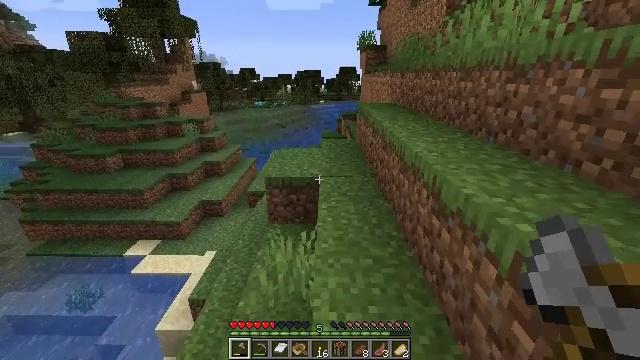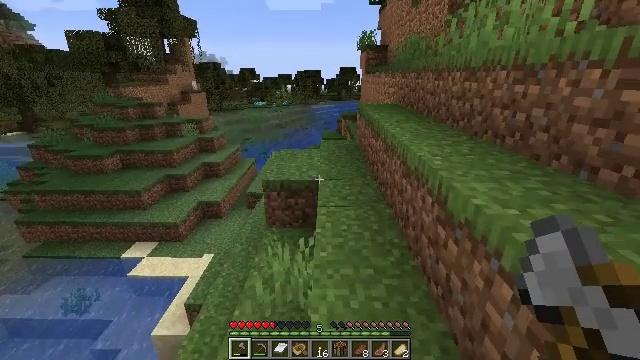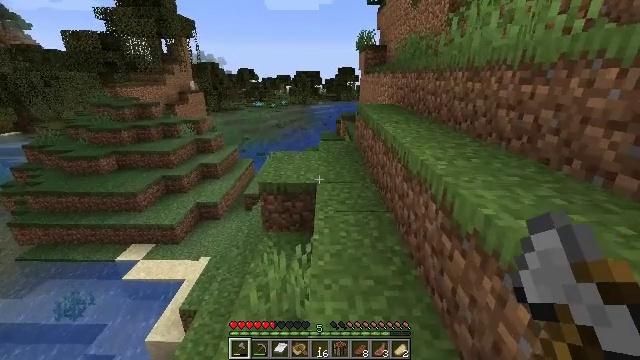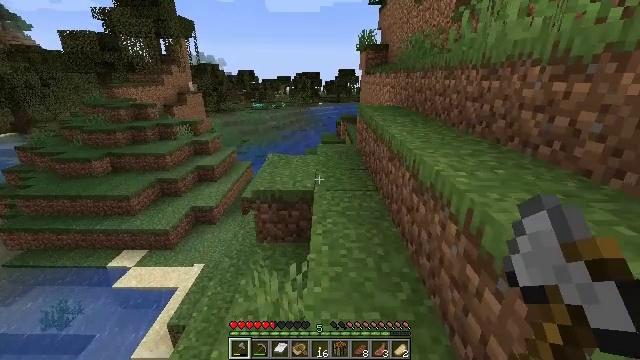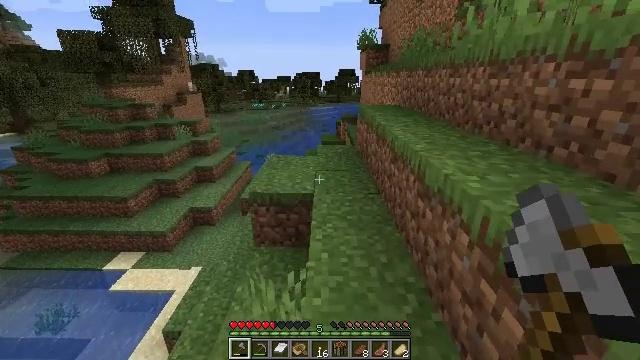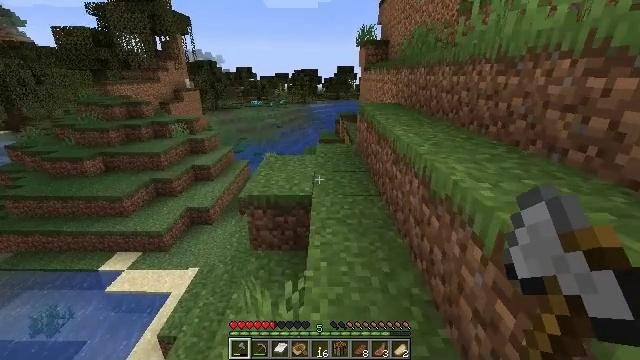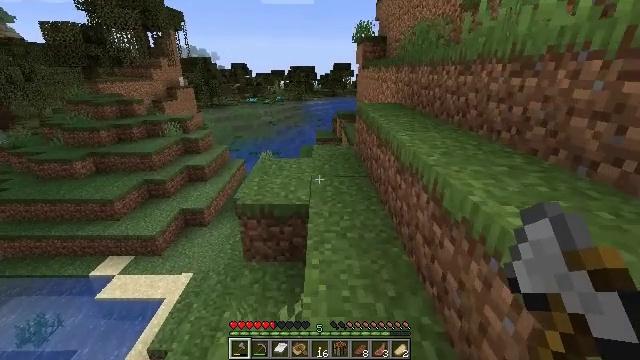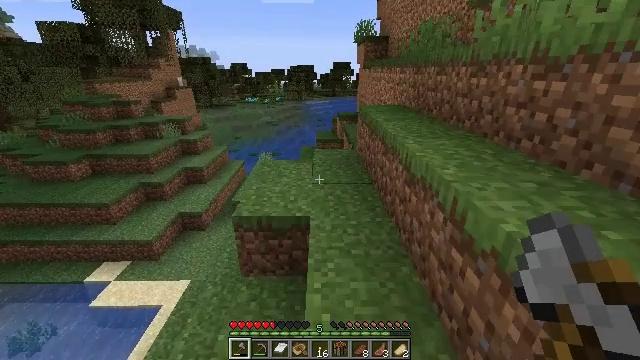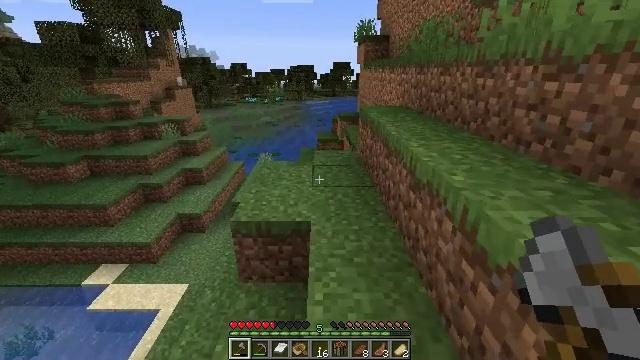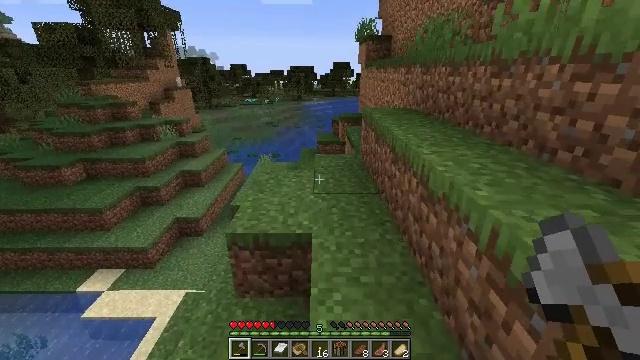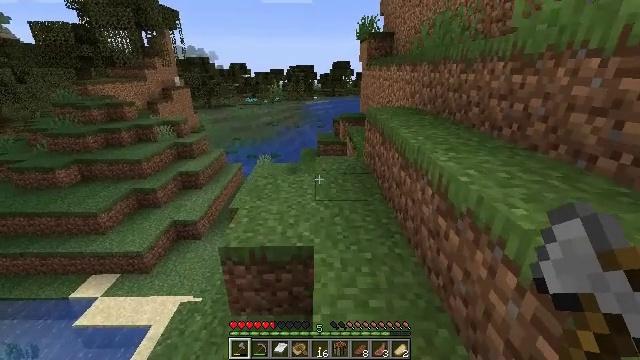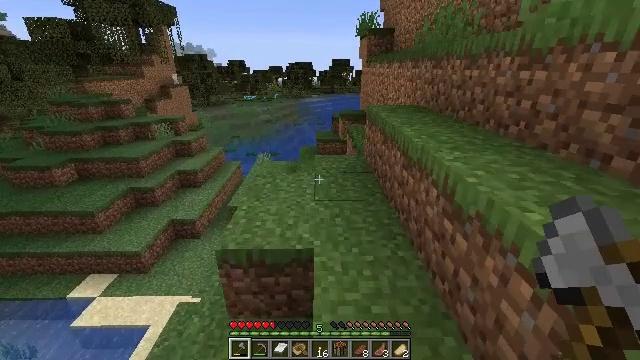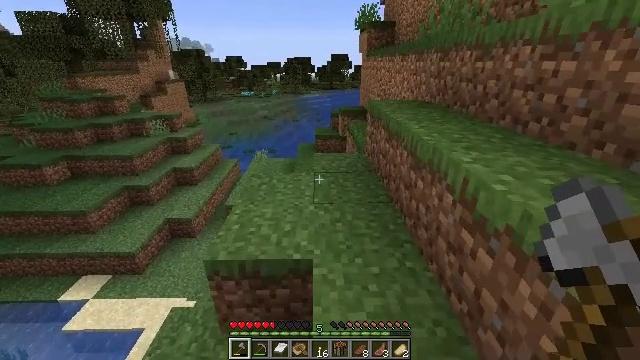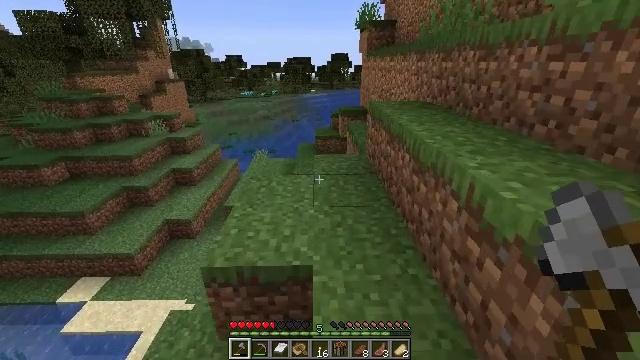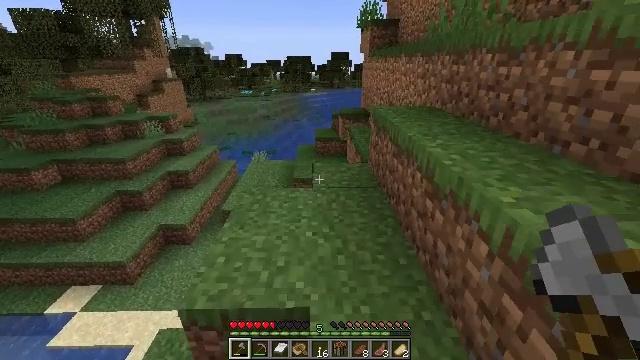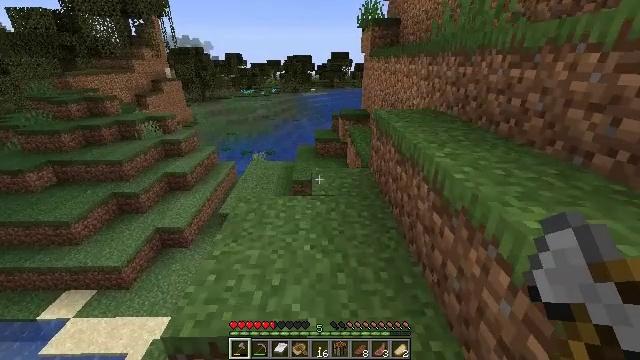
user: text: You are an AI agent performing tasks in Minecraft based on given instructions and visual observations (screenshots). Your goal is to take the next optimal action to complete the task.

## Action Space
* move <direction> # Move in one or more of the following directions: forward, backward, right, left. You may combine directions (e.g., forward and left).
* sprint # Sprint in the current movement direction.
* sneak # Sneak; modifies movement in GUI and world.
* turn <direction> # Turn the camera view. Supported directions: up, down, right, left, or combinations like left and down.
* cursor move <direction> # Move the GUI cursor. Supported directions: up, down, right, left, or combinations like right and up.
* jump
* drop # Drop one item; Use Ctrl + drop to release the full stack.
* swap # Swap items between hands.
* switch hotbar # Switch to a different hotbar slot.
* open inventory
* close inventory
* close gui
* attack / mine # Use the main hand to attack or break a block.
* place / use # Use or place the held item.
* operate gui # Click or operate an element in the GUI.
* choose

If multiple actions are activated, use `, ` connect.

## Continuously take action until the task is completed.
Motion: motion action
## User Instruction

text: Gather sugar cane for crafting.
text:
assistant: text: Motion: move forward
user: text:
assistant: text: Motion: move forward
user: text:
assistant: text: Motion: move forward
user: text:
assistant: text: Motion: move forward
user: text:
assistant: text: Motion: move forward
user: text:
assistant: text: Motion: move forward
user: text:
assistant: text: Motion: move forward
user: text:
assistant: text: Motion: move forward
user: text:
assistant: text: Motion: move forward
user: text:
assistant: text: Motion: move forward
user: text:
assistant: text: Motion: move forward
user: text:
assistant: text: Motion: move forward
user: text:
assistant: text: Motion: move forward
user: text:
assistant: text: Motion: move forward
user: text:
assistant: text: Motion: move forward
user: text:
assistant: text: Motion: move forward
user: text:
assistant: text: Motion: move forward
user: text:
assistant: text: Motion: move forward
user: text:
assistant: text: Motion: move forward
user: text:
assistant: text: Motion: move forward
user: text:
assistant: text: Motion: move forward
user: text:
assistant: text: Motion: move forward
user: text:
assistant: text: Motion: move forward
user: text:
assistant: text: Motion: move forward
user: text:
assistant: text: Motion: move forward
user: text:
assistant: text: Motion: move forward
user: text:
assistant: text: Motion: move forward
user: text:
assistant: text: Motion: move forward, turn right
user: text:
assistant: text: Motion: move forward
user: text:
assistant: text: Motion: move forward